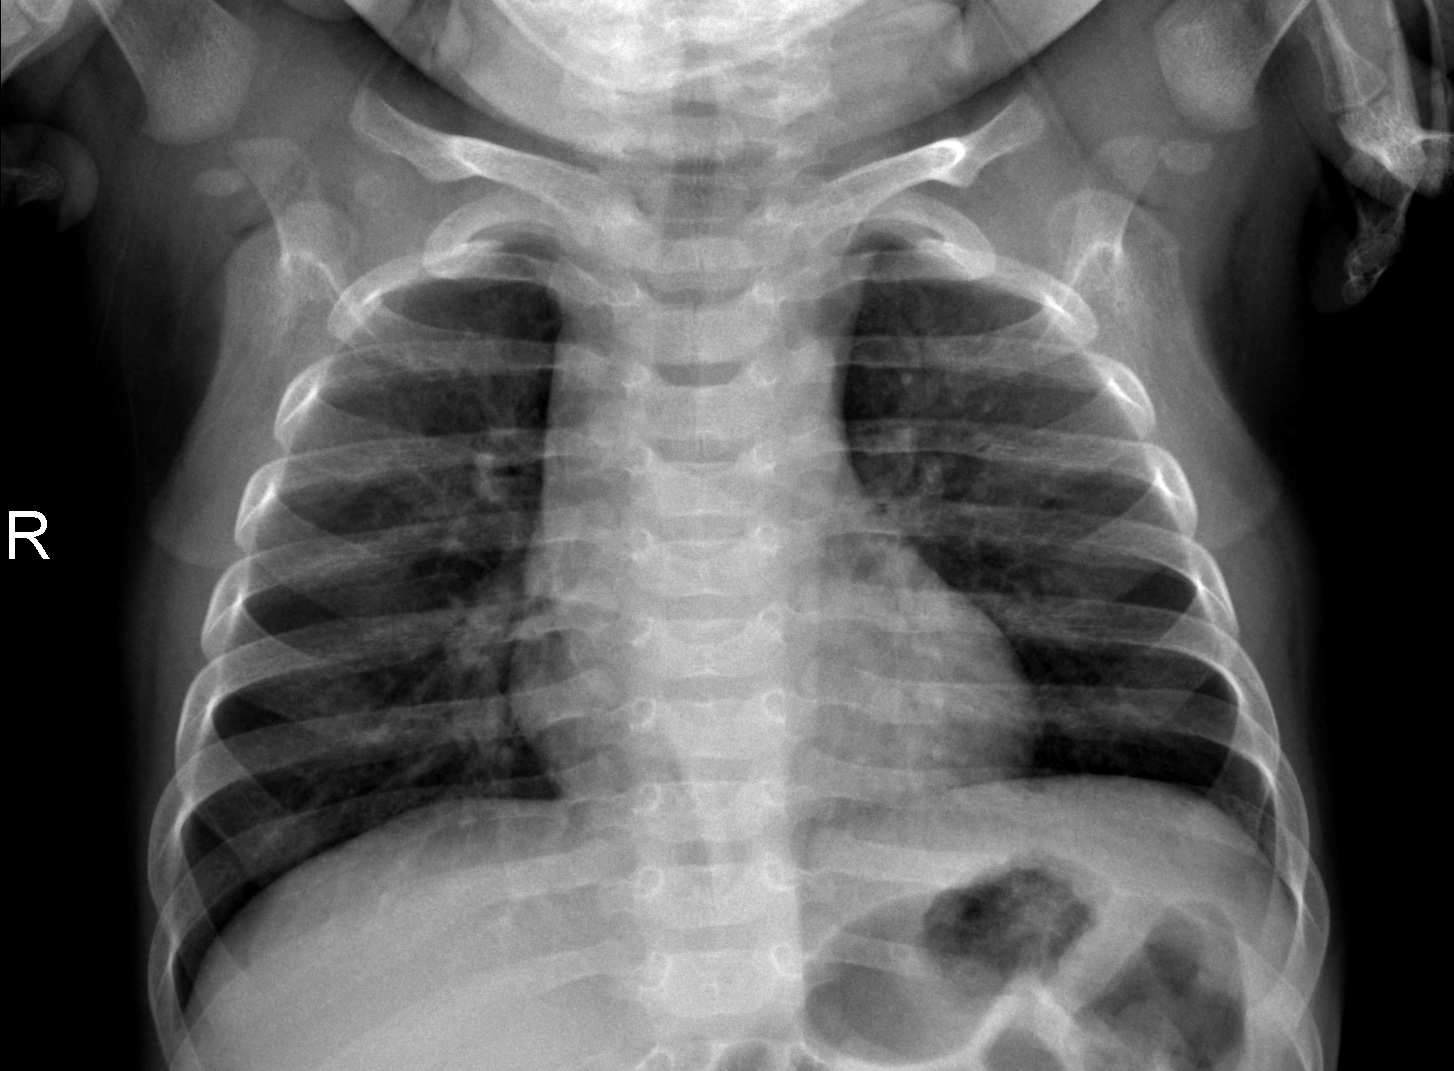
Diagnosis: NORMAL